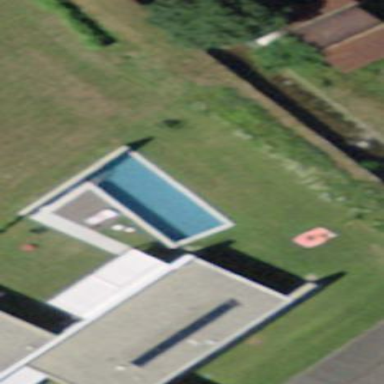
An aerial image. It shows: Swimming pool located in leisure land.